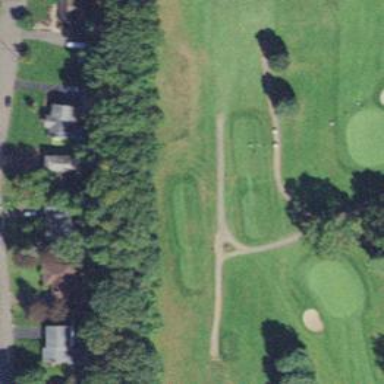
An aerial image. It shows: Service road used as golf cart path.